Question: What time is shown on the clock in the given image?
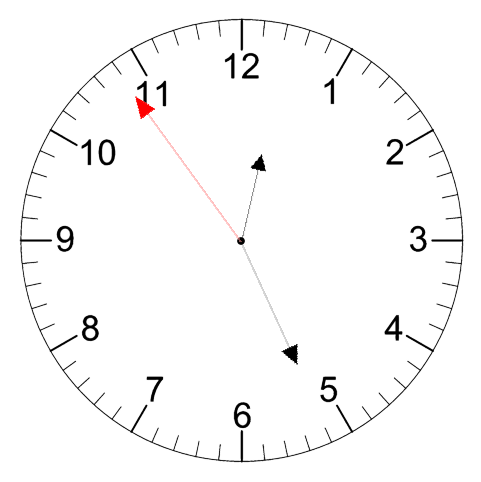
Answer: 12:25:54